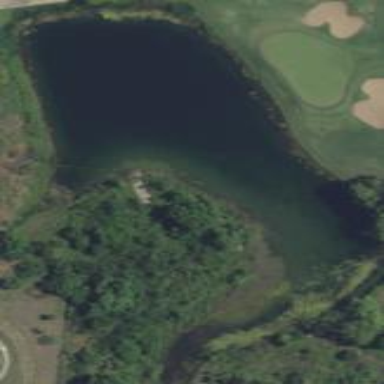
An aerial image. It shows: Scenic view of water hazard on golf course. The natural water feature adds beauty to the landscape.